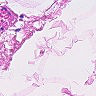
Metastatic tissue present: no